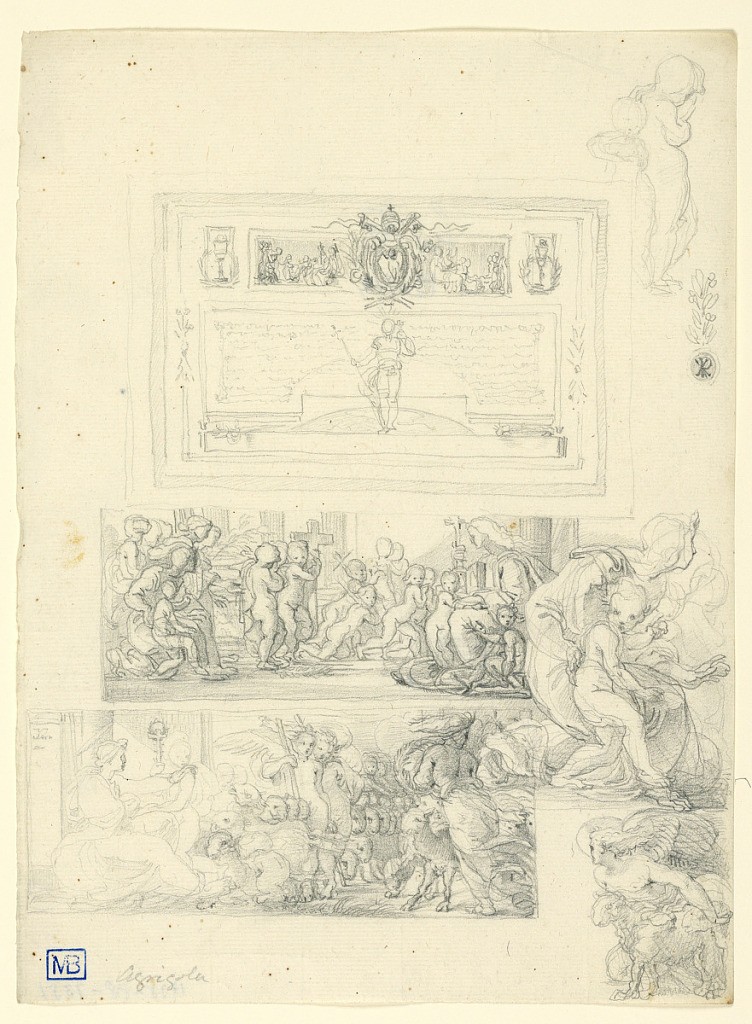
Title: Design for a Printed Certifiate of a Religious Ceremony for Children
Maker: Fortunato Duranti, Italian, 1787 - 1863
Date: ca. 1825
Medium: Graphite on paper
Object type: Drawing
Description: A kind of tablet with space for an inscription. The risen Christ is in the center. On top is the coat of arms of Pope Leo XII (1823-1829) in front of a frieze. Laterally are calices with knots and wreaths. The part of the frieze are shown in detail below: children, most of them with crosses, are invited by their mothers to pass by a seated woman holding a cross, and accomapnied by two children. A mtoher and child in detail beside, at right. A sainted sheperdess recieves newcomers. Angels are in attendance. A details of a kneeling angel, presenting two sheep, is at right. Top right: sketch of a child, a flower, monogram, in medallion.